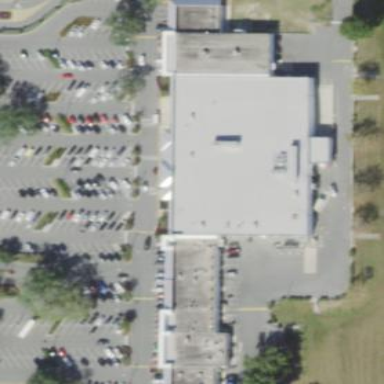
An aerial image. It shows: Retail building in mall.